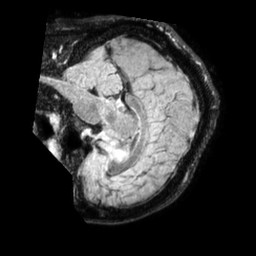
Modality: FLAIR
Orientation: sagittal
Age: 35
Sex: male
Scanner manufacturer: philips
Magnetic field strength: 1.5 T
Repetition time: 4.8 s
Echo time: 0.3306 s